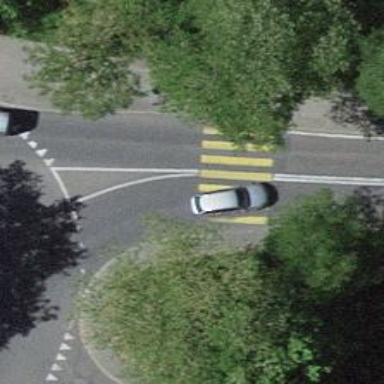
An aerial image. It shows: Uncontrolled road crossing.